Question: I have previously used the following singleton pattern:
'''
class Singleton {
class var sharedInstance : Singleton {
struct Static {
static let instance : Singleton = Singleton()
}
return Static.instance
}
}
'''
When the new Xcode beta with Swift 1.2 was released I wanted to try out the new static class properties and methods. So I tried something similar to this:
'''
class Singleton {
static let sharedInstance : Singleton = Singleton()
}
'''
Looking at the debugger while using this it seems like a lot of nested instances of the singleton class are created by the class constant:

But looking thru the allocations it seems that only one instance are created. I guess that means it's working correctly, but I'm not seeing the same behavior with the first pattern.
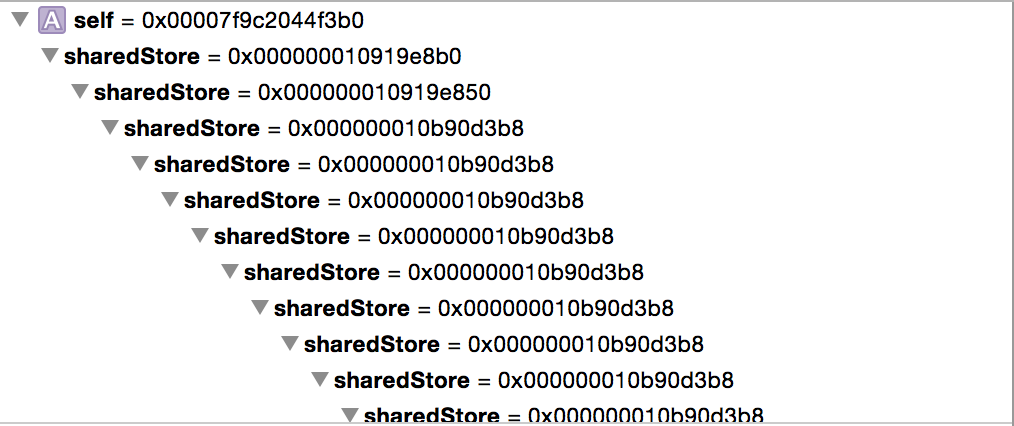
Answer: What is happening here is that LLDB is showing to you the static data as if it was instance data.
Because it's static data, it does not exist "in the instance" the way normal instance data works, which causes LLDB to read memory that it should not and present it to you as if it was valid.
In general, the debugger should not show static data inside instances (compare the equivalent C++ and the way LLDB represents it).